Question: I am trying to recreate Buffon's needle simulation in python3 for a class. What I came up with seems to do a good job of estimating pi but I am having trouble with my if-else statement. What I want is to have the needles turn red if they intersect one of the black lines, and turn blue if they do not (see picture link). It seems to assign a color to a needle randomly, and I am not sure why this is. Help with this issue would be greatly appreciated! :)

'''
import math
import turtle
import random
from math import pi, cos, sin
def BuffonNeedles(numNeedles):
wn = turtle.Screen()
georgie = turtle.Turtle()
wn.setworldcoordinates(-2, -2, 2, 2)
georgie.up()
georgie.goto(-2, 0)
georgie.down()
georgie.goto(2, 0)
georgie.up()
georgie.goto(-2, 1)
georgie.down()
georgie.goto(2, 1)
numHit = 0
for i in range(numNeedles):
x = random.random()
y = random.random()
angle = random.random() * 180
formula1 = float(math.sin(math.radians(angle)) / 2)
point1 = y + formula1
point2 = y - formula1
if point1 >= 1 or point2 <= 0:
numHit = numHit + 1
georgie.color("red")
else:
georgie.color("blue")
georgie.up()
georgie.goto(x, y)
georgie.right(angle)
georgie.down()
georgie.forward(1)
pi = 2 * (numNeedles / numHit)
wn.exitonclick()
print(pi)
return pi
BuffonNeedles(1000)
'''
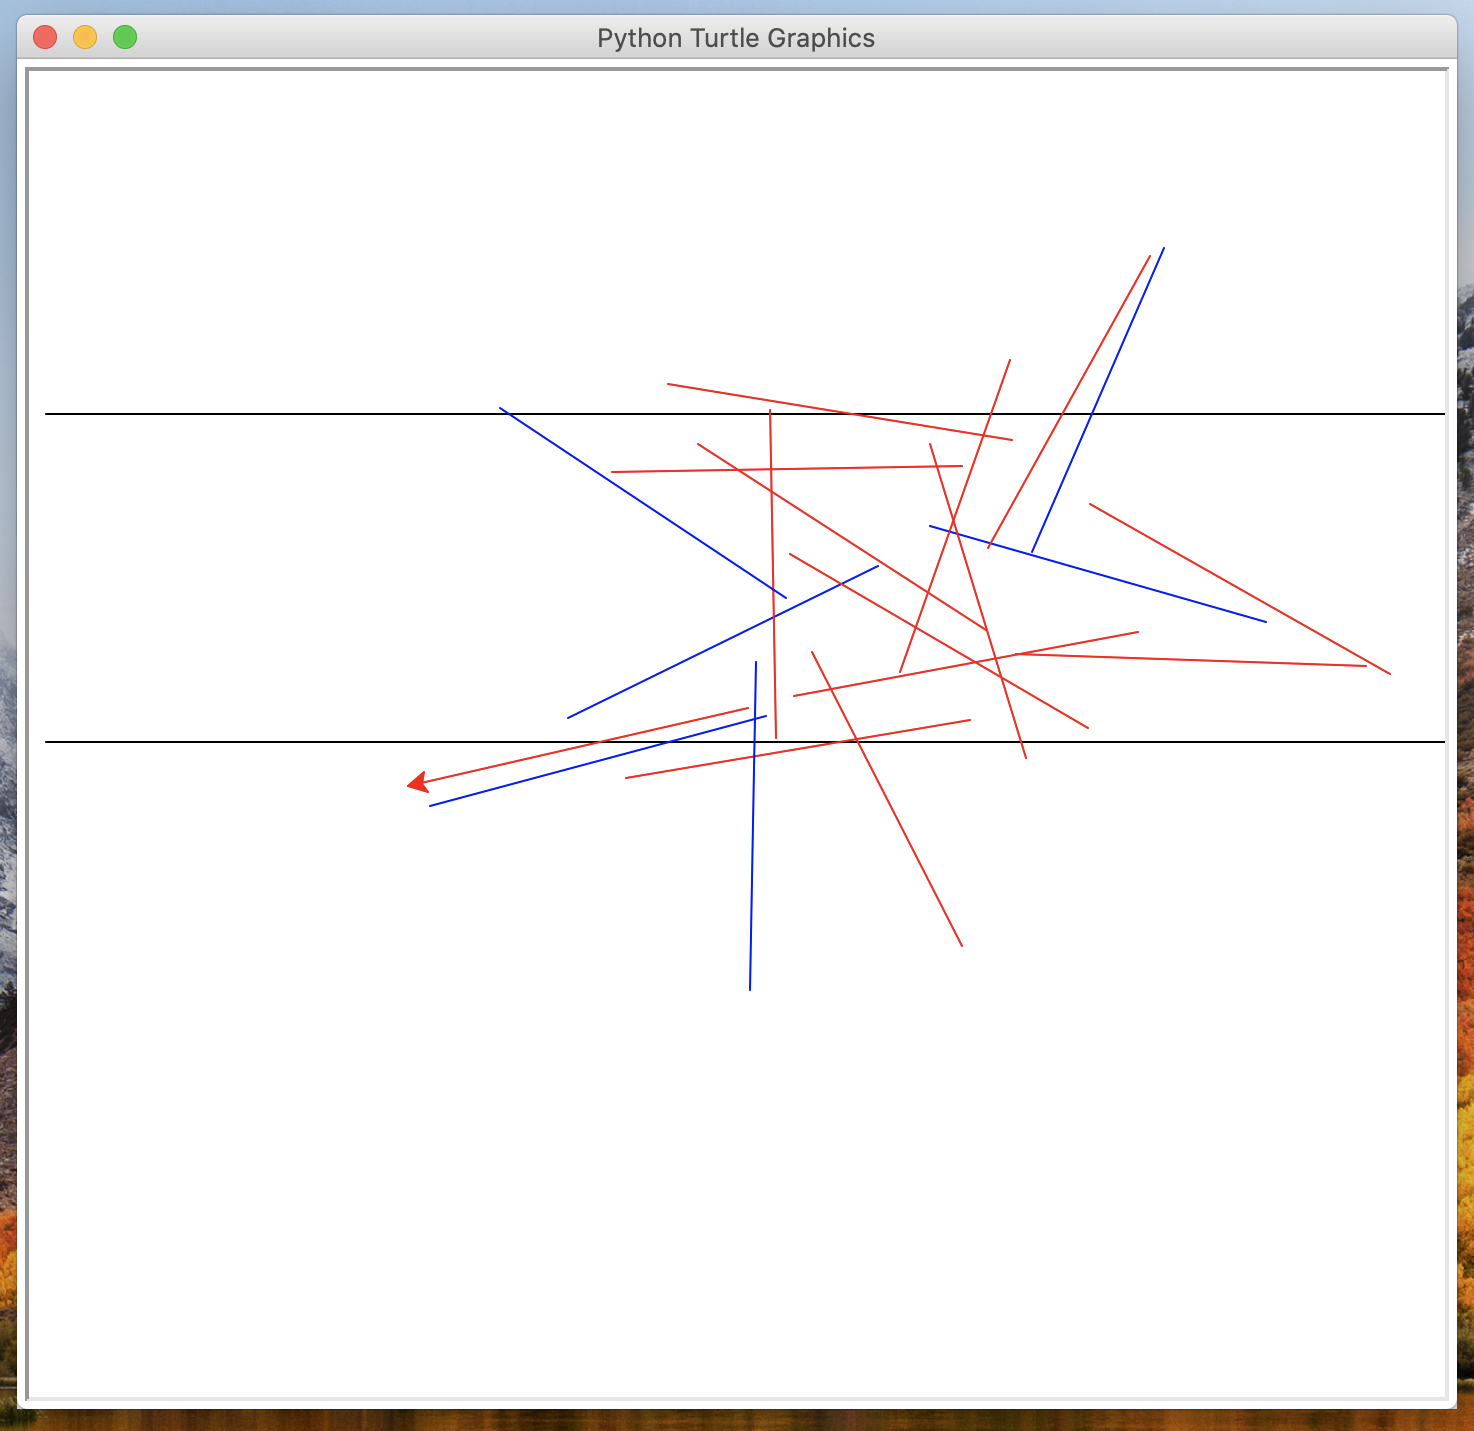
Answer: A few things:
- 'Point1''Point2'- -
Try this code:
'''
import math
import turtle
import random
from math import pi, cos, sin
def BuffonNeedles(numNeedles):
wn = turtle.Screen()
georgie = turtle.Turtle()
wn.setworldcoordinates(-2, -2, 2, 2)
georgie.up()
georgie.goto(-2, 0)
georgie.down()
georgie.goto(2, 0)
georgie.up()
georgie.goto(-2, 1)
georgie.down()
georgie.goto(2, 1)
numHit = 0
for i in range(numNeedles):
x = random.random()
y = random.random()
angle = random.random() * 180
formula1 = float(math.sin(math.radians(angle)) / 2)
print(formula1)
point1 = y + formula1
point2 = y - formula1
if (point1 >= 1 and point2 <= 1) or (point1 >= 0 and point2 <= 0) or (point2 >= 1 and point1 <= 1) or (point2 >= 0 and point1 <= 0):
numHit = numHit + 1
georgie.color("red")
else:
georgie.color("blue")
# first half
georgie.up()
georgie.goto(x, y)
georgie.setheading(angle)
georgie.down()
georgie.forward(.5)
# second half
georgie.up()
georgie.goto(x, y)
georgie.setheading(angle+180)
georgie.down()
georgie.forward(.5)
pi = 2 * (numNeedles / numHit)
wn.exitonclick()
print(pi)
return pi
BuffonNeedles(1000)
'''
Output
<URL>